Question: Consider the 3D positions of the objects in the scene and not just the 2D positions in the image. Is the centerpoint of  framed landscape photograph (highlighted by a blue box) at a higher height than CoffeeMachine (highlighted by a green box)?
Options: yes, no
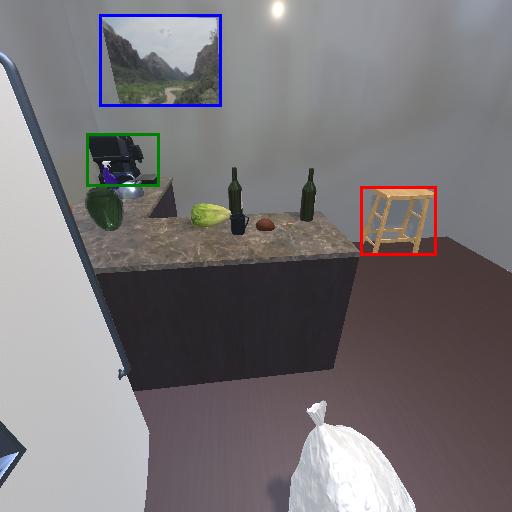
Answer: yes